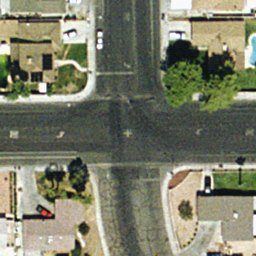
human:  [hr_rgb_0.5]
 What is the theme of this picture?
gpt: intersection